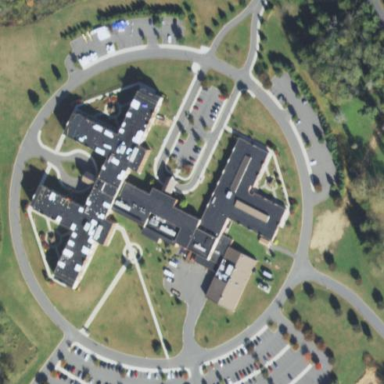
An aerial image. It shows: Nursing home.